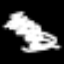
Label: squiggle